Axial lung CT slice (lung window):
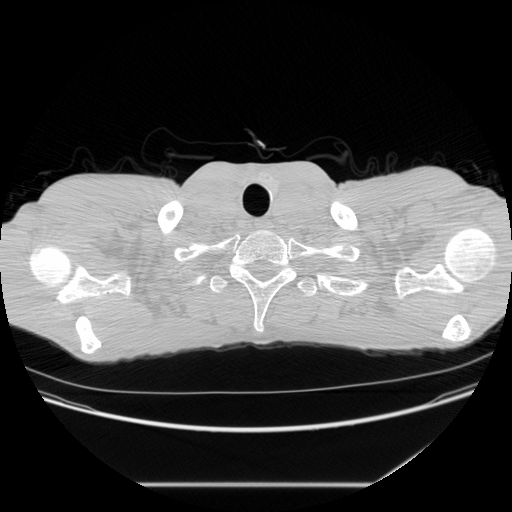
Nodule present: no